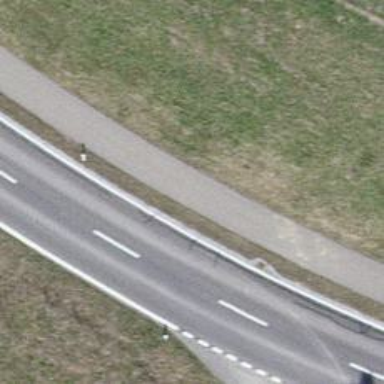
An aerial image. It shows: Asphalt cycleway.